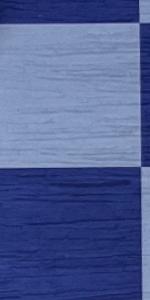
Label: Empty